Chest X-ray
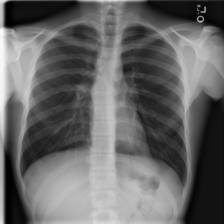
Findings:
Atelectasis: negative
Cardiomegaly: negative
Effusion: negative
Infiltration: negative
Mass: negative
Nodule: negative
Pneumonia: negative
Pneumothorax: negative
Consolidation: negative
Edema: negative
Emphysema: negative
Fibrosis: negative
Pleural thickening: negative
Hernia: negative